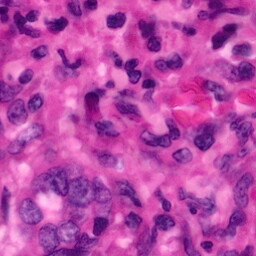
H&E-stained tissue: Pancreatic